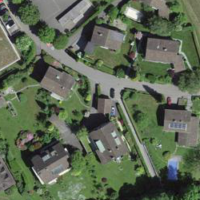
EUNIS habitat code: 55
Species observed at this site:
Grus grus